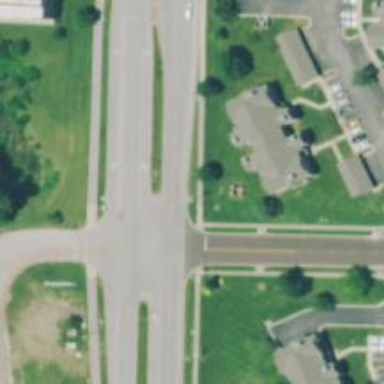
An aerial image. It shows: Road with dash markings.